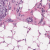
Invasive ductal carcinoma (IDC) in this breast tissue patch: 1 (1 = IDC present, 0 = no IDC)